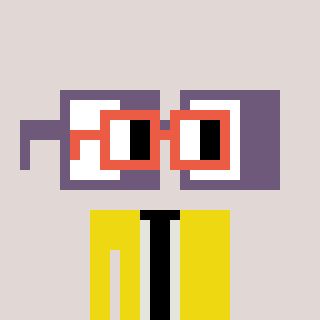
a pixel art character with square orange glasses, a glasses-shaped head and a yellow-colored body on a warm background